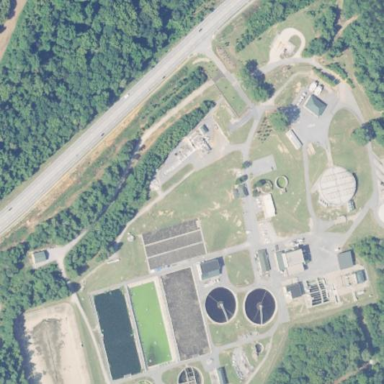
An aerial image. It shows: View of wastewater plant.